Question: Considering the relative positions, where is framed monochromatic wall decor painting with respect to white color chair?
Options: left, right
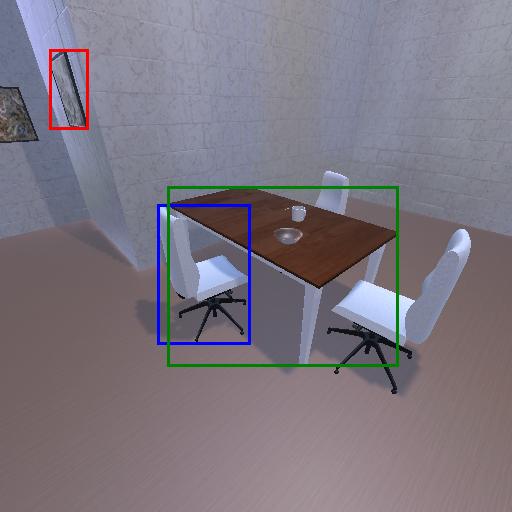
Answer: left